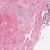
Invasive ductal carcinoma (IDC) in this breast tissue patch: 0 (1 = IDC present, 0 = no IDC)